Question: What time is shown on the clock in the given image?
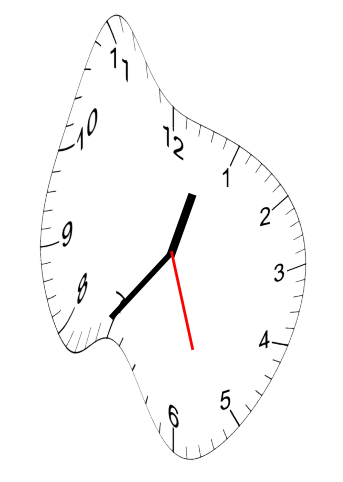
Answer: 12:36:27